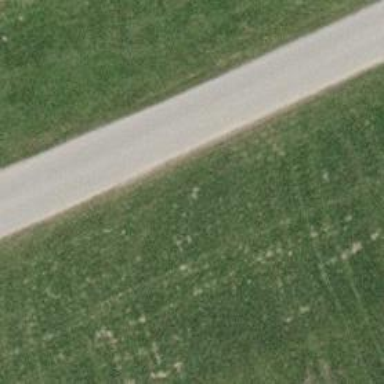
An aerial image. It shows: Smoothly paved residential road.